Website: macys
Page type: customer-info-address
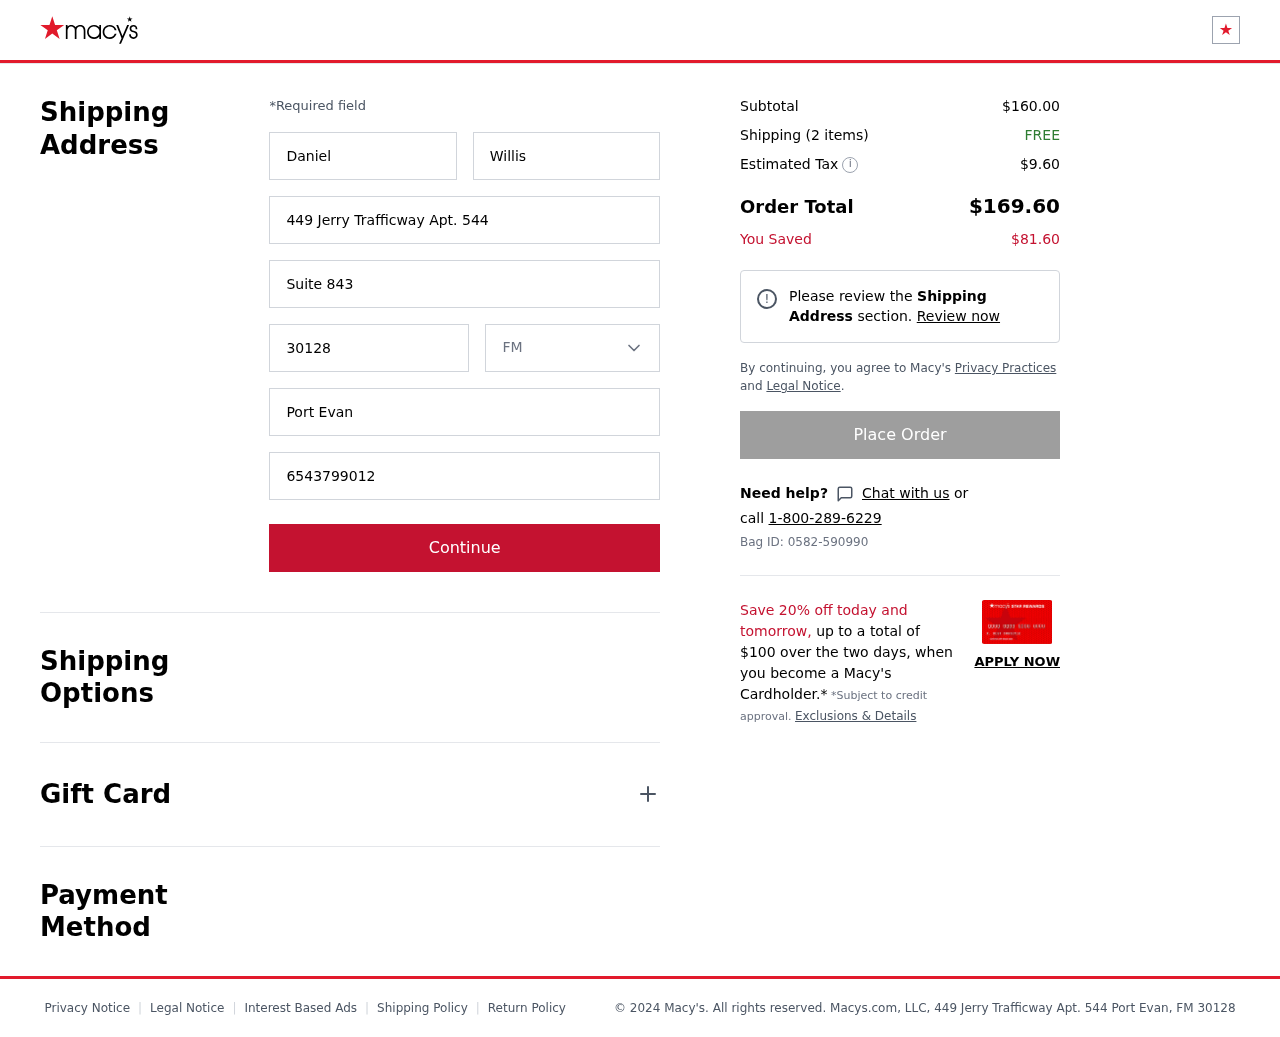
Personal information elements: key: PII_CITY
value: Port Evan
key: PII_FIRSTNAME
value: Daniel
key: PII_LASTNAME
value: Willis
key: PII_PHONE
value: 6543799012
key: PII_POSTCODE
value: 30128
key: PII_STATE
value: FM
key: PII_STREET
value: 449 Jerry Trafficway Apt. 544
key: PII_STREET2
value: Suite 843
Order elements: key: ORDER_SUBTOTAL
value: $160.00
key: ORDER_NUM_ITEMS
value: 2
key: ORDER_SHIPPING_COST
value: FREE
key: ORDER_TAX
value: $9.60
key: ORDER_TOTAL
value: $169.60
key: ORDER_SAVINGS
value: $81.60
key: ORDER_BAG_ID
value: Bag ID: 0582-590990